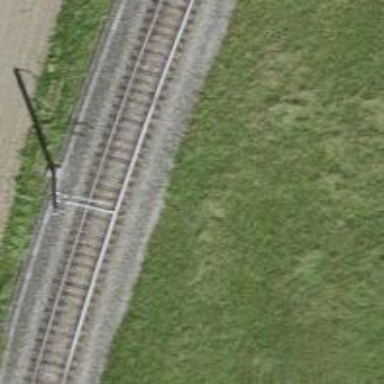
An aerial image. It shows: Railway with electrified contact lines.